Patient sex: M
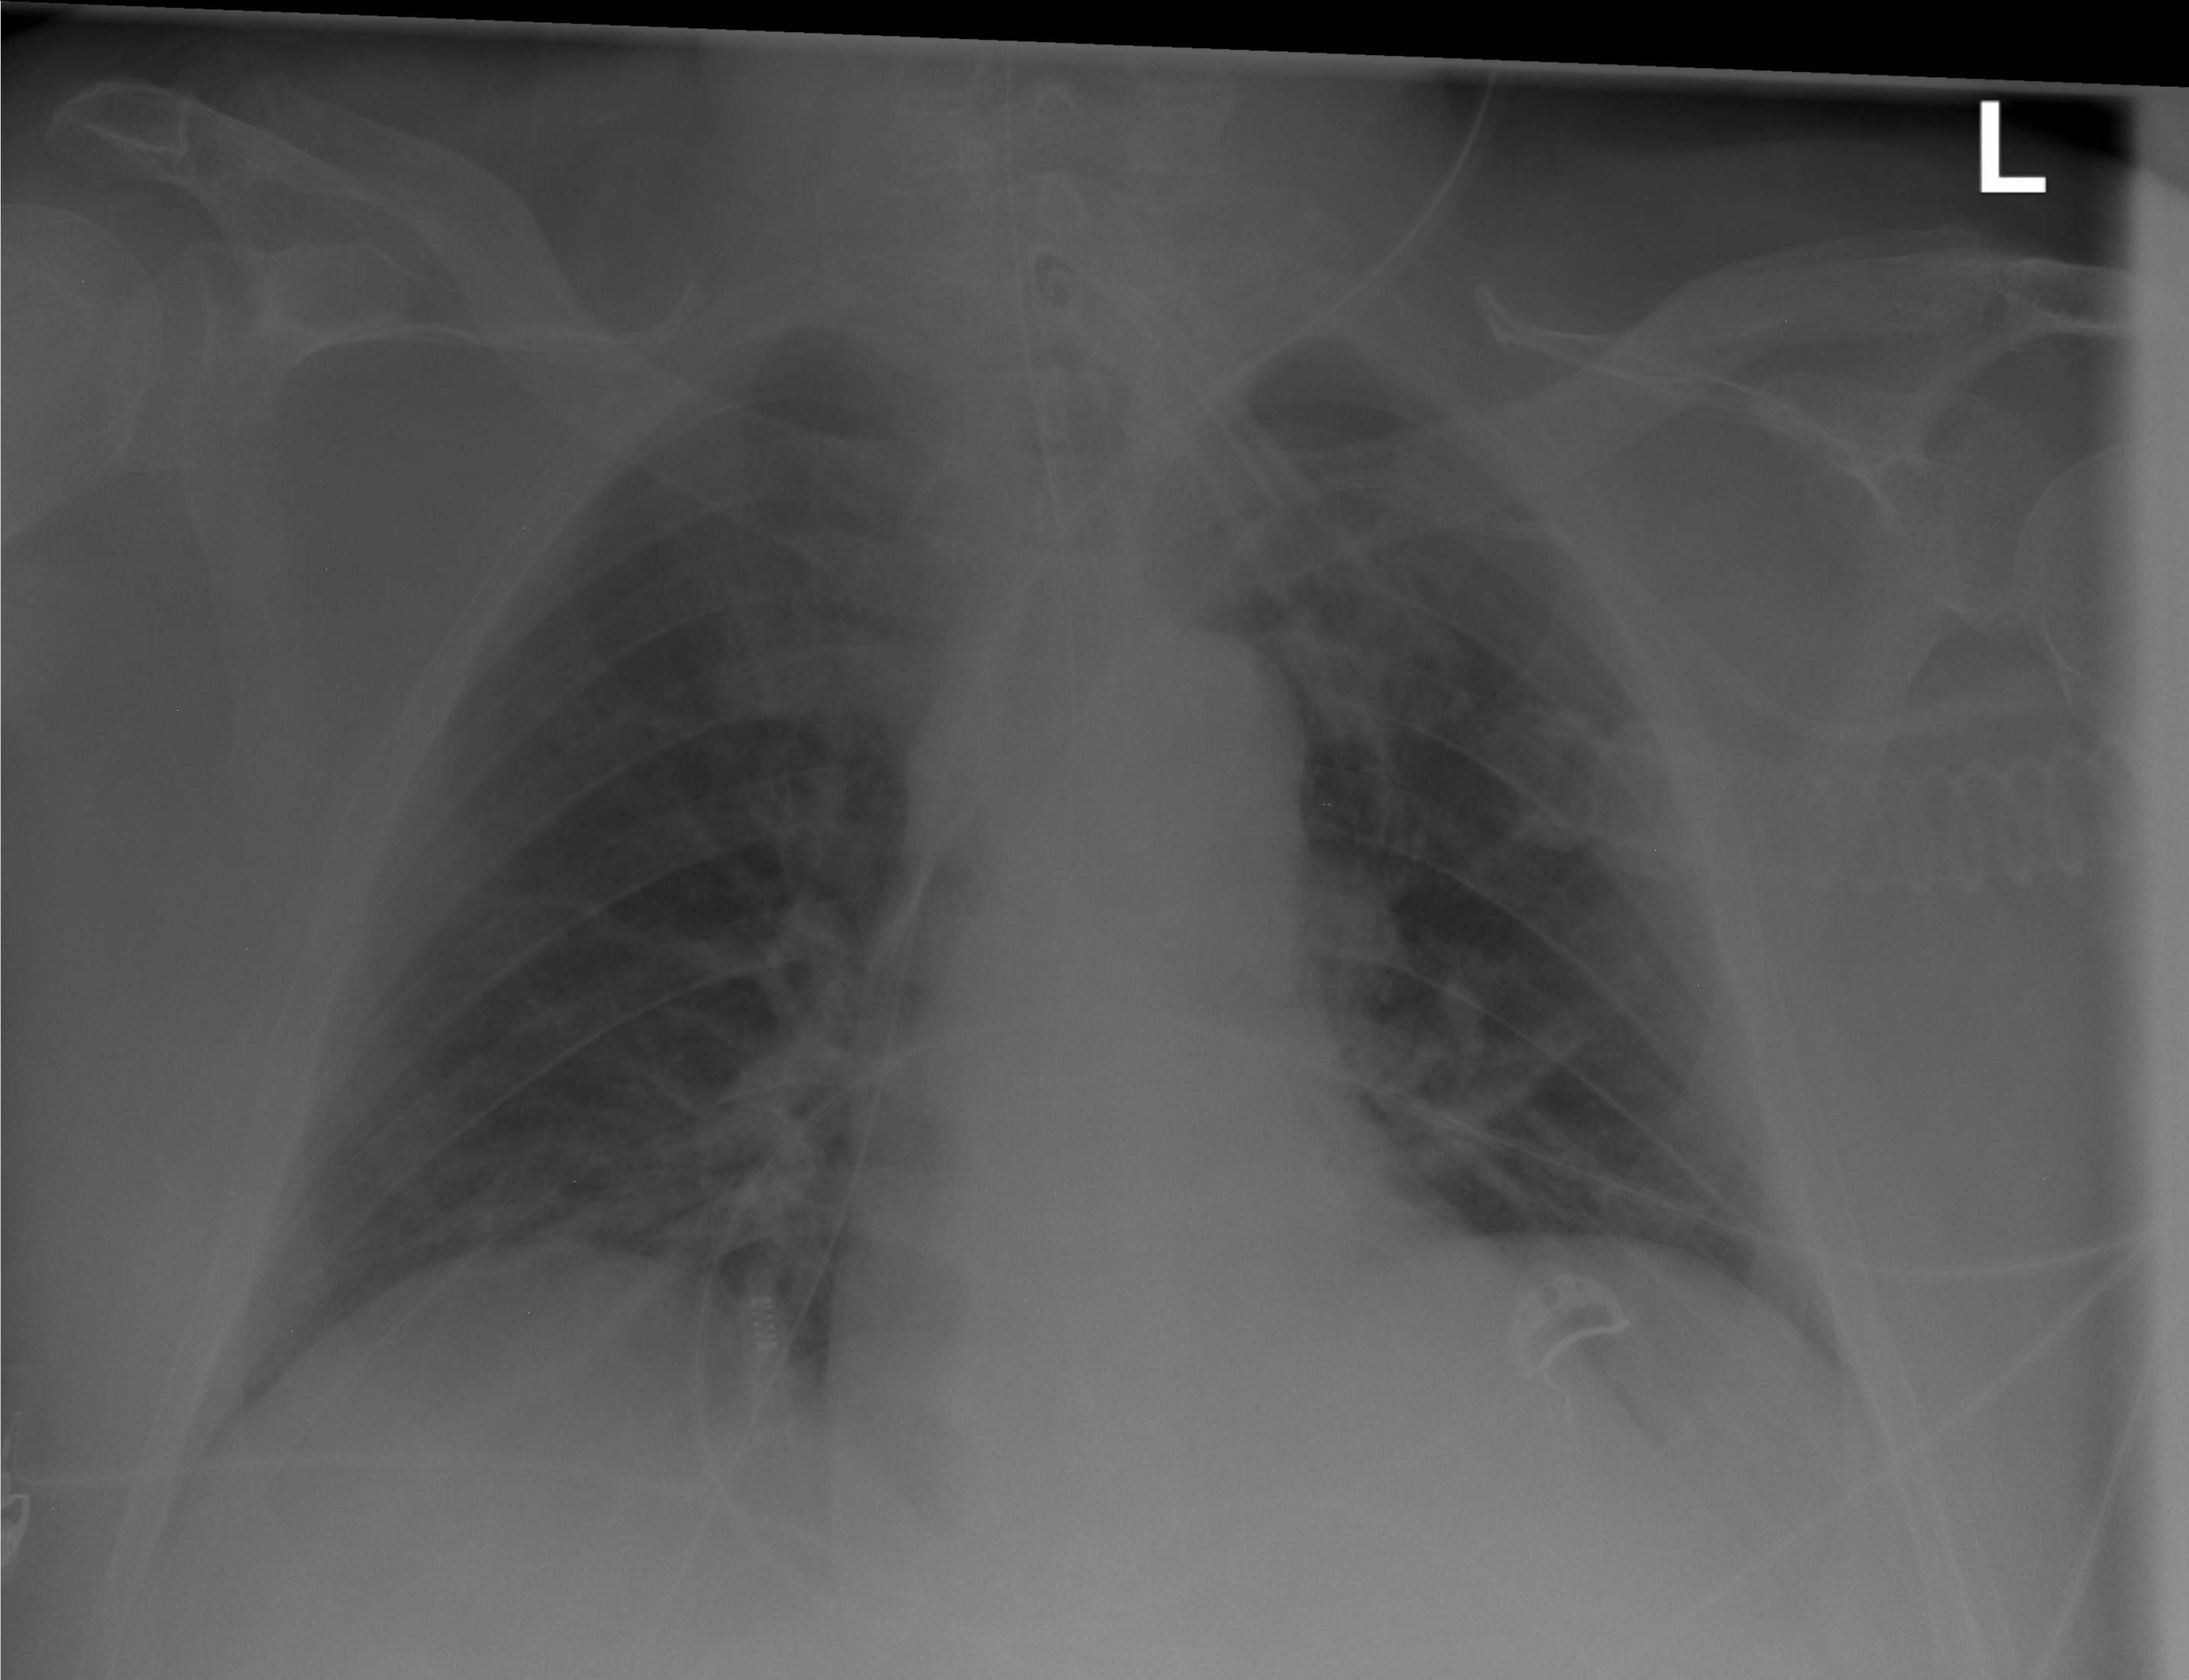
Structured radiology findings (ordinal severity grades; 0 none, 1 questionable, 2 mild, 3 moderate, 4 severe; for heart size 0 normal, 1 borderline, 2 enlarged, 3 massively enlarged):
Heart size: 0
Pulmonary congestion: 0
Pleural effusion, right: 0
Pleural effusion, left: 0
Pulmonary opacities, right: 0
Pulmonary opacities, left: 0
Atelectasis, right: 2
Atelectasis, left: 1